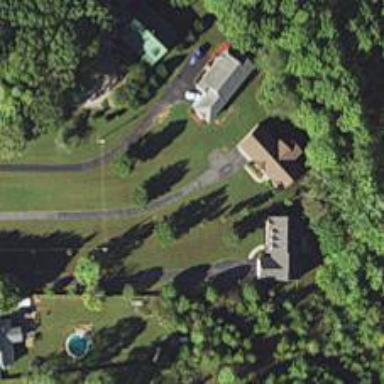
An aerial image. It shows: Driveway leading to service road.